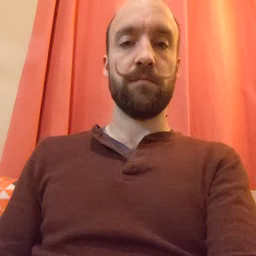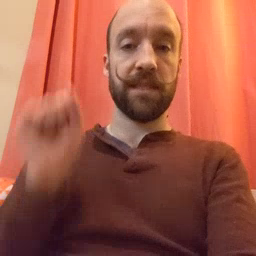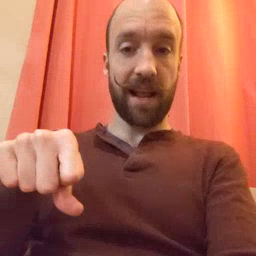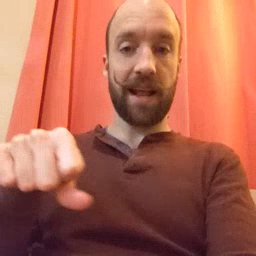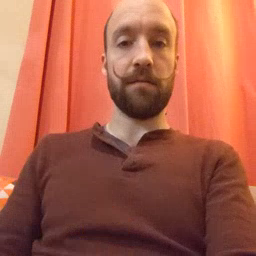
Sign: can